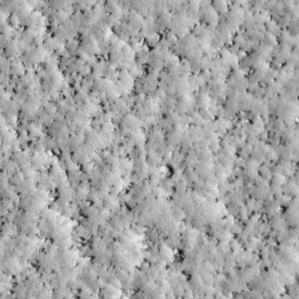
Label: non_frost